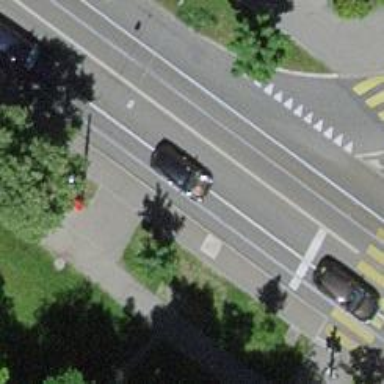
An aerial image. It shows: Tram stop with public transport stop position.